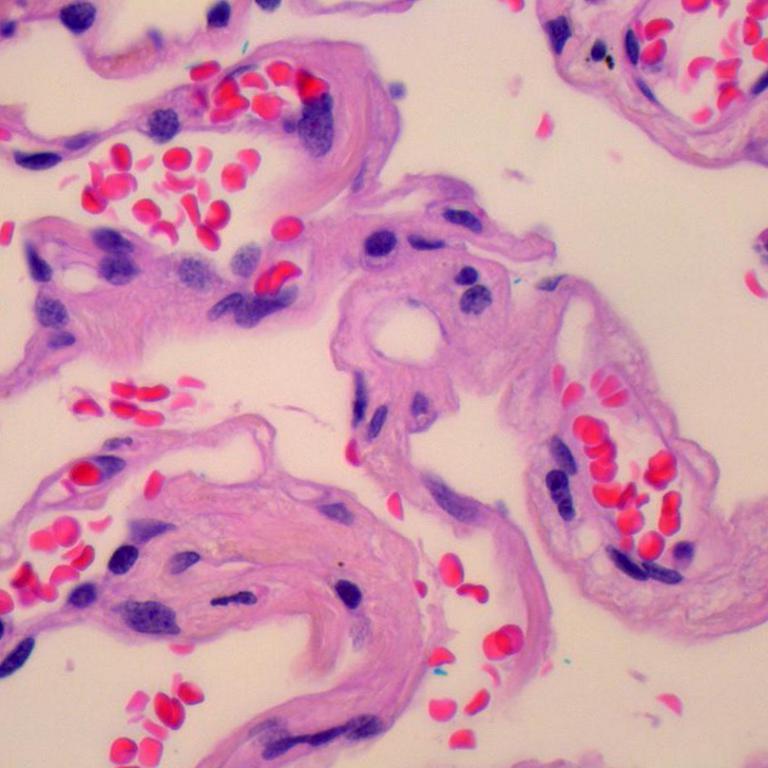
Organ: lung
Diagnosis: benign